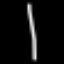
Label: line